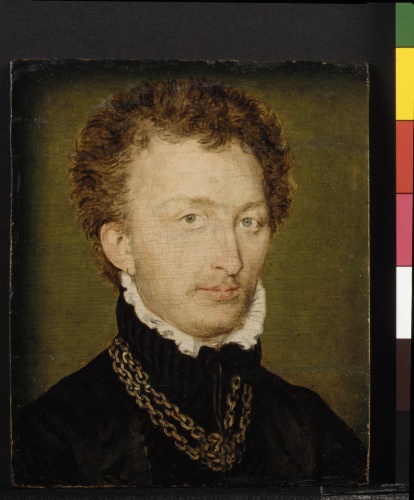
Title: Portrait of a Man with a Gold Chain
Artist: Corneille de Lyon
Artist bio: Netherlandish, The Hague, active by 1533–died 1575 Lyons
Object type: Painting
Classification: Paintings
Medium: Oil on wood
Dimensions: 5 1/4 x 4 3/8 in. (13.3 x 11.1 cm)
Department: European Paintings
Credit line: The Friedsam Collection, Bequest of Michael Friedsam, 1931
Accession year: 1932
Repository: Metropolitan Museum of Art, New York, NY
Tags: Men|Portraits